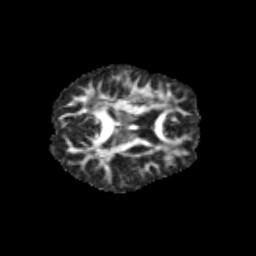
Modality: FA
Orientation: axial
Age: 11
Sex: female
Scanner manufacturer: siemens
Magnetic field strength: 3 T
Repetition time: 3.8 s
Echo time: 0.07 s